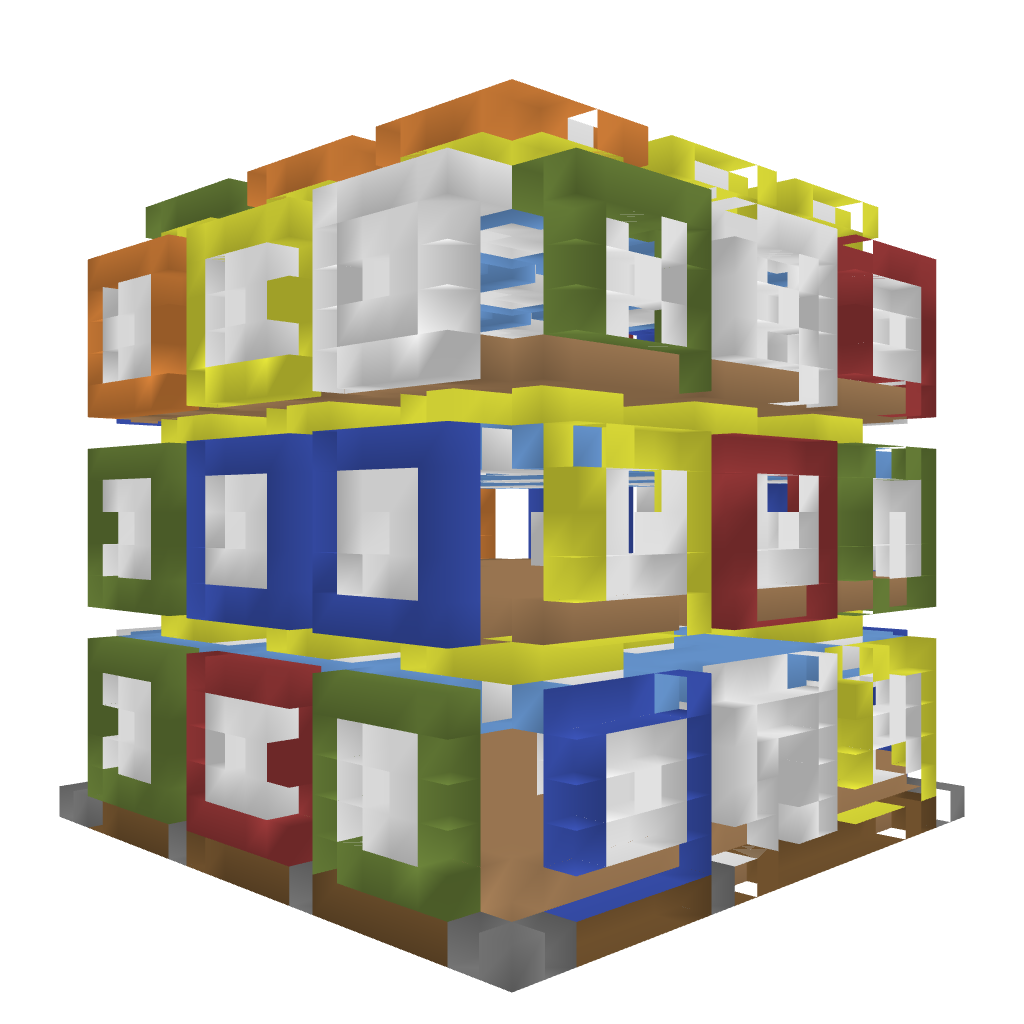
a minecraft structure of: Especial Modern Building #1 - Magic Cube bad low quality